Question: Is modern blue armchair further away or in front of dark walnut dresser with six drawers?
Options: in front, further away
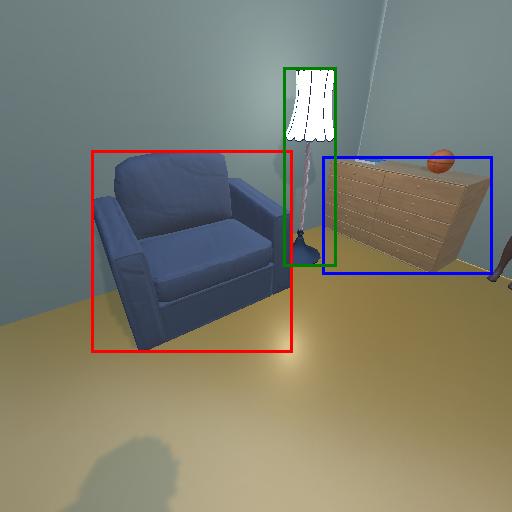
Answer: in front